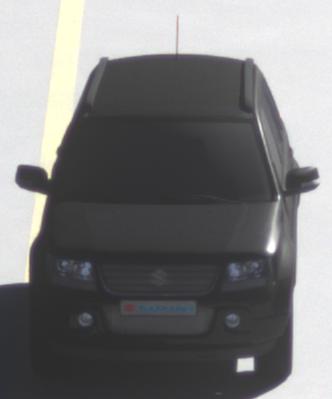
Make: Suzuki
Model: Grand Vitara
Detailed model: Gen. 1 JT
Model produced from: 2009
Model produced until: 2012
Doors: 5
Color: black
Road condition: dry road
Daytime: morning or afternoon
Contrast: high contrast